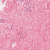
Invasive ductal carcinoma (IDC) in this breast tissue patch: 0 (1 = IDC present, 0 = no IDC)